Question: I got multiple curves from different sensor but all attached in the same moving object.
Now I want to extract features from it , let's say I have cut 0-10 as window1 , so in window1 I got 5 graphs ,each graph represents one sensor in a particular position, each sensor generates 3 curves , x(red) ,y(green),and z(blue), as shown below:
 **Entire graph is a single window
Since all sensors are attached in a same moving object ,I thought these graphs and curves should have some relations I could use as features to use in machine learning algorithms(especially SVM) . But they are too many, I am kind of lost.
How many reasonable features I could generate from this single window?
I am so appreciated for any advices .. Thanks!
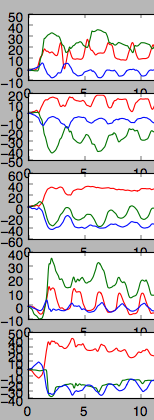
Answer: You can transform the different time series to live in the same coordinate system by solving the <URL>.
Here are the five arrays of Euler angles that you gave me (they are stored in 'arr[0]' through 'arr[4]' as 169x3 numpy arrays):

Now we solve the orthogonal Procrustes problem by the following Python routine, which allows us to rotate one of the arrays to match another one as closely as possible:
'''
def rotate_into(arr0, arr1):
"""Solve orthogonal Procrustes problem"""
M = dot(arr0.T, arr1)
(U,S,V) = svd(M)
Q = dot(U, V) # the rotation matrix which transforms arr0 into arr1
return arr0.dot(Q)
'''
'svd' is the singular value decomposition and lives in 'numpy.linalg.svd'. Now we can apply this routine to each array and transform it to be as close as possible to the reference array, here the first one:
'''
reference = 0
for i in range(0,5):
subplot(2,3, i+1)
plot(rotate_into(arr[i], arr[reference]))
'''

Now all the series are comparable, and you can easily compute features from them by taking the mean, the standard deviation, and so on.